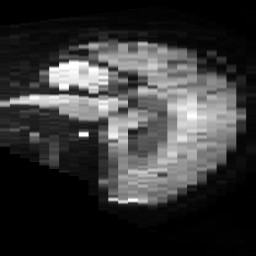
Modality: TRACE
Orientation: sagittal
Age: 61
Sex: male
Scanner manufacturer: philips
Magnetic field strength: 3 T
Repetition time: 4.648 s
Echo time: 0.07459 s